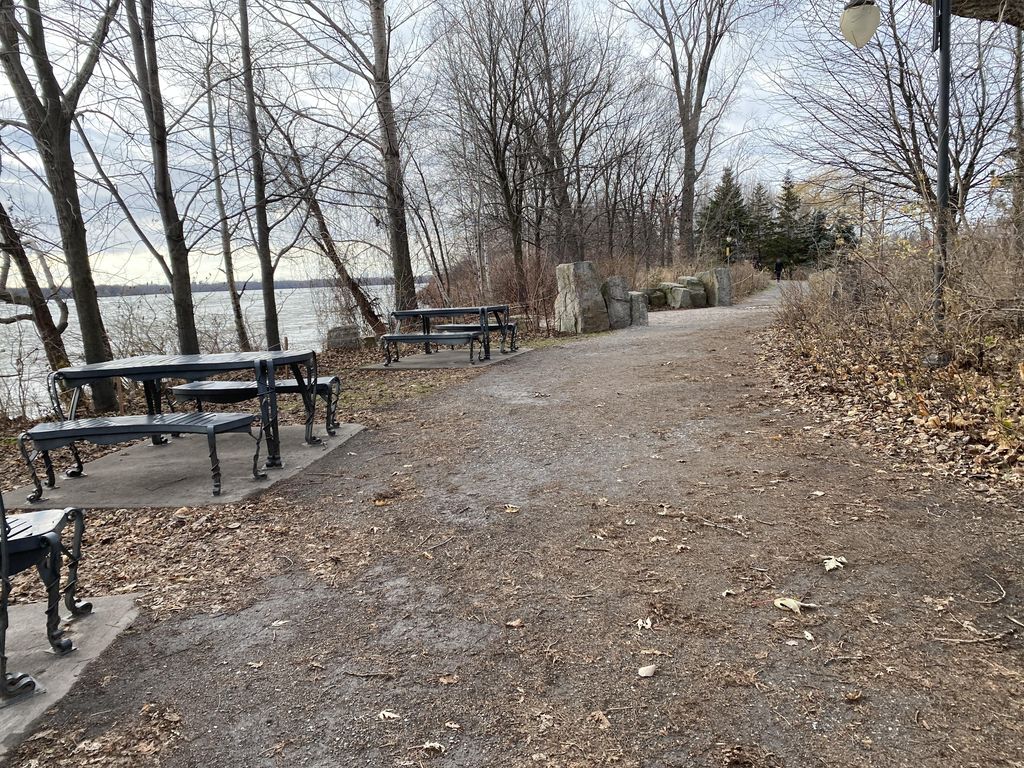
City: montreal